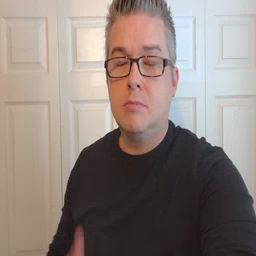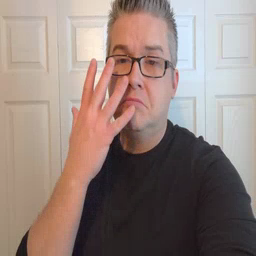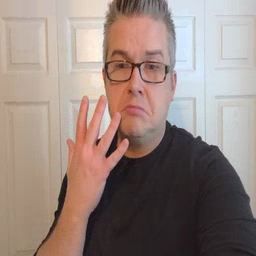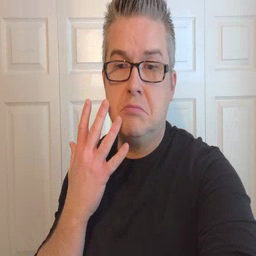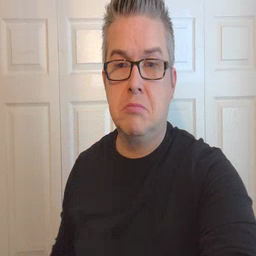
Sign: sad